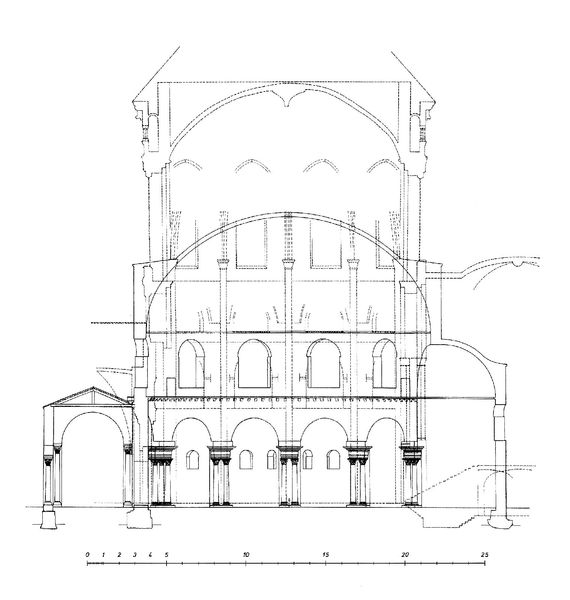
Titel: St. Gereon in Köln
Standort: Köln, St. Gereon (EU - D - NRW)
Schlagwörter: fenster, pfeiler, schwarz, skizze, säule, säulen, weiss, zeichnung, zimmer, dach, gebäude, haus, architektur, innenraum, brüstung, kirche, decke, gotik, turm, schiff, bogen, fassade, giebel, linien, kuppel, treppe, symmetrie, durchgang, stufen, striche, tor, bögen, gang, dom, schnitt, bleistift, entwurf, arkaden, kapitelle, kathedrale, kapitell, etagen, plan, querschnitt, riss, massstab, aufriss, arcaden, masstab, architektr, akizze, querschintt